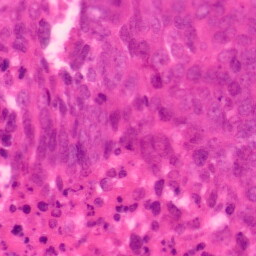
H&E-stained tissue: Colon